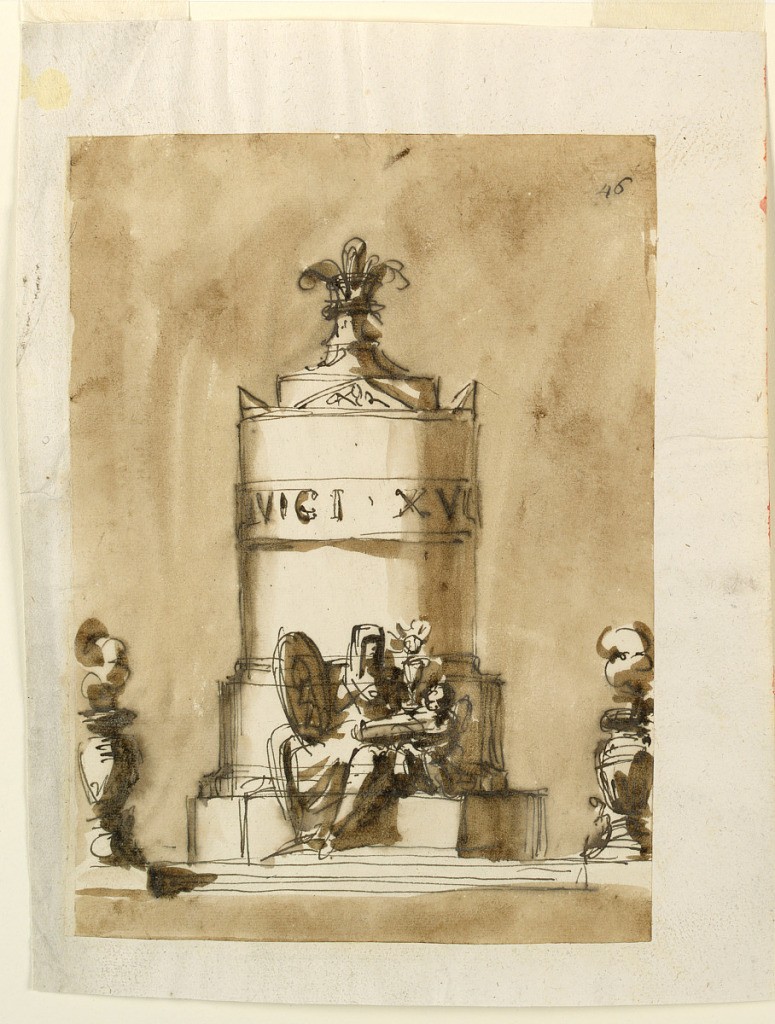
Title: Funeral Decorations for King Louis XVI of France
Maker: Giuseppe Barberi, Italian, 1746–1809
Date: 1793
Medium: Pen and brown ink, brush and brown wash, red ink on lined off-white laid paper
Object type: Drawing
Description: A variation of 1938-88-1317. The pedestal is replaced by an angular base, upon whose projecting front part sits a woman, supporting with her right hand the medallion standing upon her right leg, and with her left the chalice with the host above it. Beside her kneels at right a putto carrying a book. The inscription stands upon a band, supporting the shaft. No entablature.